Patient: sex M, age 69
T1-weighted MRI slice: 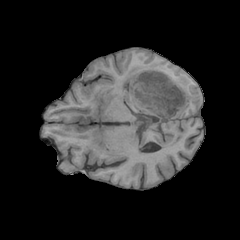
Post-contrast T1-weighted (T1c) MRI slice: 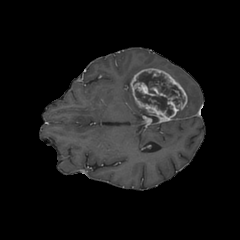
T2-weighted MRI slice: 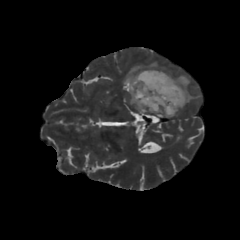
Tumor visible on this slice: yes
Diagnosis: Glioblastoma, IDH-wildtype
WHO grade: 4